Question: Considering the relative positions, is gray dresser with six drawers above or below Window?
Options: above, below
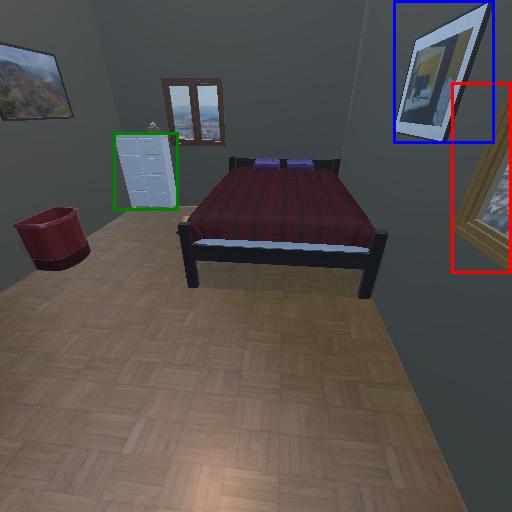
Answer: above